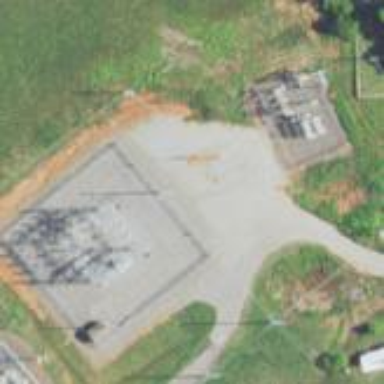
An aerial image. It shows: Power substation with fence around it. The substation is used for switching.